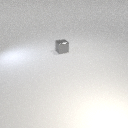
small gray metal cube